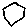
Label: hexagon